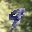
Label: 9